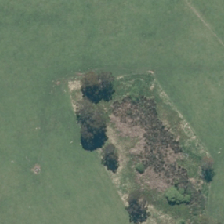
Land cover: deciduous_hardwood